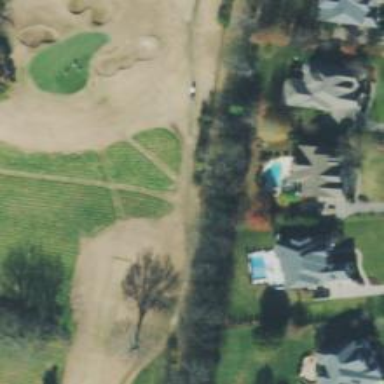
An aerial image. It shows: Path for both road and golf.